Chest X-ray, AP view. Patient: 73 years old, sex F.
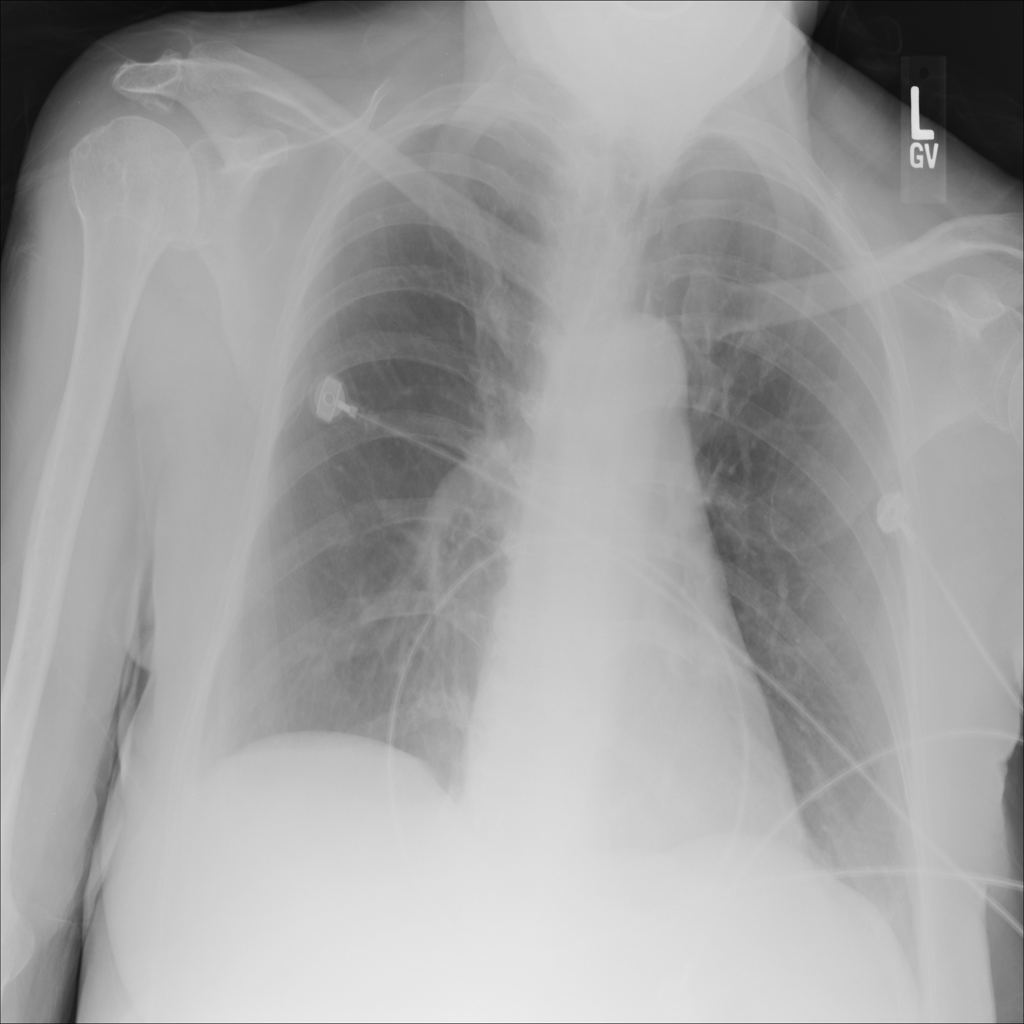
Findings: Consolidation